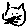
Label: cat